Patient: sex F, age 55
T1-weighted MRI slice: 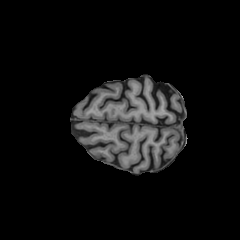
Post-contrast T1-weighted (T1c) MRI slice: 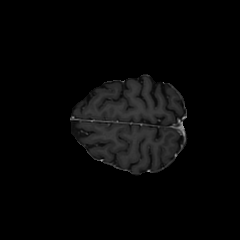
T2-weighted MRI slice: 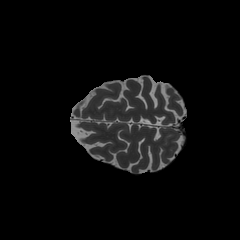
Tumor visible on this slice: no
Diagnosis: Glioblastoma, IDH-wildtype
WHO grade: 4